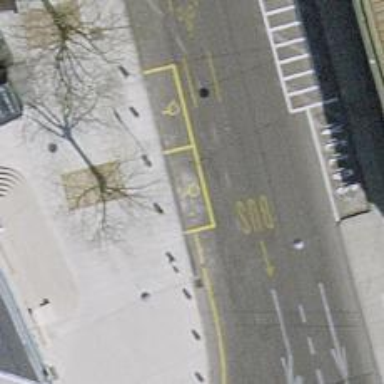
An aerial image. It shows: Parking space designated for disabled individuals.